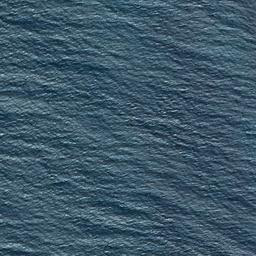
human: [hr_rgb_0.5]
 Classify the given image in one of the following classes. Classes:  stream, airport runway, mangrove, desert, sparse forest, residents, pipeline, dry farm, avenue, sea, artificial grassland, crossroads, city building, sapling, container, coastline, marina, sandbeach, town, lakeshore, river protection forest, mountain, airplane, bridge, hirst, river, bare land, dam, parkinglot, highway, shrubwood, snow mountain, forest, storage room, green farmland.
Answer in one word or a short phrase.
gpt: sea